Question: I have a problem :-) I try to make a quick search with highlighting in a datagridview.
In my datagridview is an excel sheet.
'''
try
{
System.Data.OleDb.OleDbConnection MyConnection;
System.Data.DataSet DtSet;
System.Data.OleDb.OleDbDataAdapter MyCommand;
MyConnection = new System.Data.OleDb.OleDbConnection("provider=Microsoft.Jet.OLEDB.4.0;Data Source='c:\test2.xls';Extended Properties=Excel 8.0;");
MyCommand = new System.Data.OleDb.OleDbDataAdapter("select * from [Sheet1$]", MyConnection);
MyCommand.TableMappings.Add("Table", "TestTable");
DtSet = new System.Data.DataSet();
MyCommand.Fill(DtSet);
dataGridView1.DataSource = DtSet.Tables[0];
MyConnection.Close();
}
catch (Exception ex)
{
MessageBox.Show(ex.ToString());
}
'''
And I need it like this:

I have no idea, I hope someone can help me :-)
Thank you very mutch
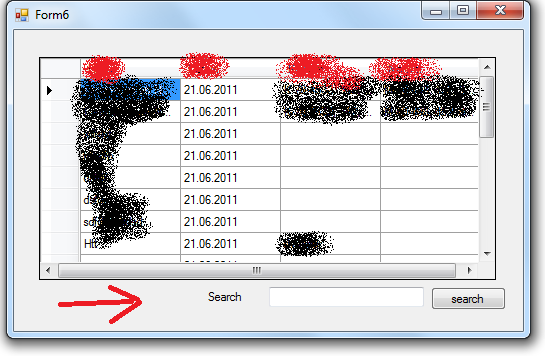
Answer: 1 - Load from excel to datatable ( which you already did it) then save DataTable to global Variable
2- When search clicked use <URL> excel searching
3- then Highlight your text in datagrid, i havent used windows forms such a long time , but maybe <URL> might be a clue for you
Ok I used links i provided so far so good, except highliht everything work:
A Simple Helper class for reading excel and searching in DataTable:
'''
public class ExcelHelper
{
public static DataTable LoadXLS(string strFile, String sheetName)
{
DataTable dtXLS = new DataTable(sheetName);
try
{
string strConnectionString = "";
if (strFile.Trim().EndsWith(".xlsx"))
{
strConnectionString = string.Format("Provider=Microsoft.ACE.OLEDB.12.0;Data Source={0};Extended Properties="Excel 12.0 Xml;HDR=YES;IMEX=1";", strFile);
}
else if (strFile.Trim().EndsWith(".xls"))
{
strConnectionString = string.Format("Provider=Microsoft.Jet.OLEDB.4.0;Data Source={0};Extended Properties="Excel 8.0;HDR=Yes;IMEX=1";", strFile);
}
OleDbConnection SQLConn = new OleDbConnection(strConnectionString);
SQLConn.Open();
OleDbDataAdapter SQLAdapter = new OleDbDataAdapter();
string sql = "SELECT * FROM [" + sheetName + "$] "; // "WHERE " + column + " = " + value;
OleDbCommand selectCMD = new OleDbCommand(sql, SQLConn);
SQLAdapter.SelectCommand = selectCMD;
SQLAdapter.Fill(dtXLS);
SQLConn.Close();
}
catch (Exception e)
{
Console.WriteLine(e.ToString());
}
return dtXLS;
}
public static DataTable QueryDataTable(DataTable dt, string column,string value)
{
var drs = dt.Select(String.Format("{0} LIKE '%{1}%'", column, value));
DataTable dt2 = dt.Clone();
foreach (var dataRow in drs)
{
dt2.ImportRow(dataRow);
}
return dt2;
}
}
'''
Hope this helps.